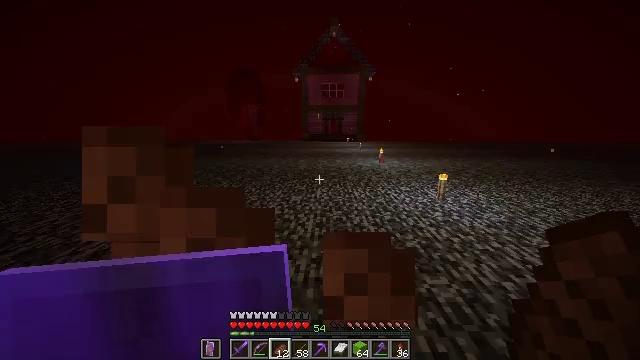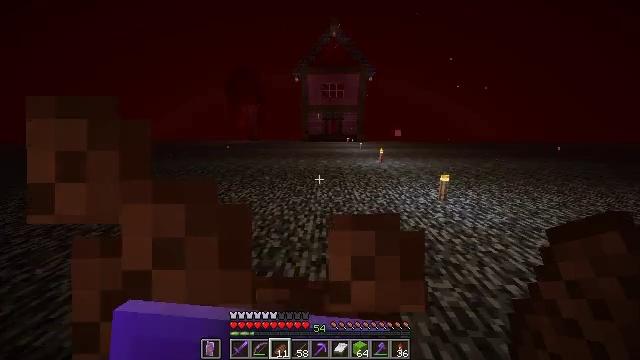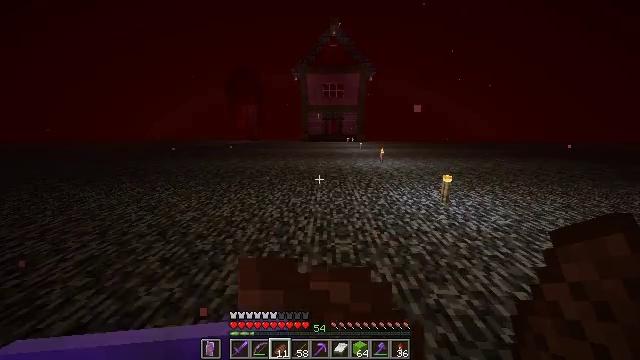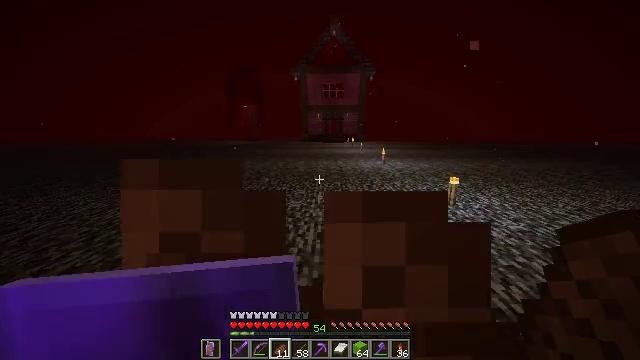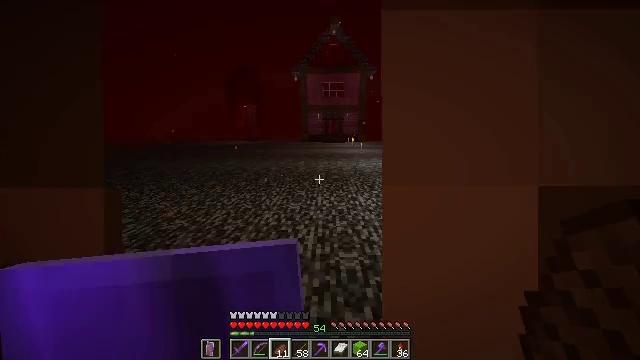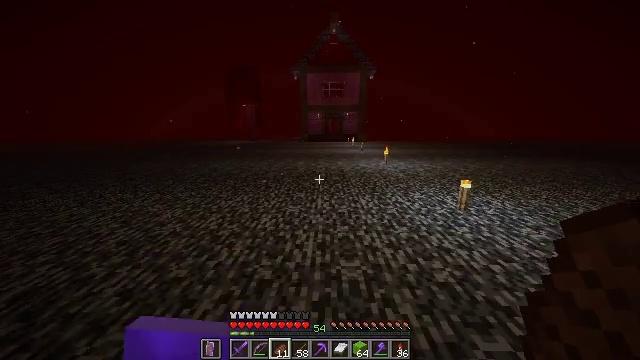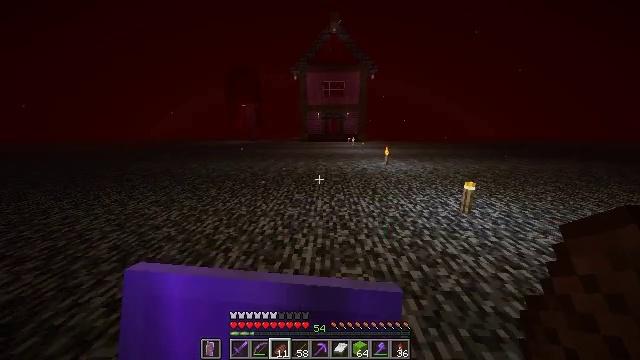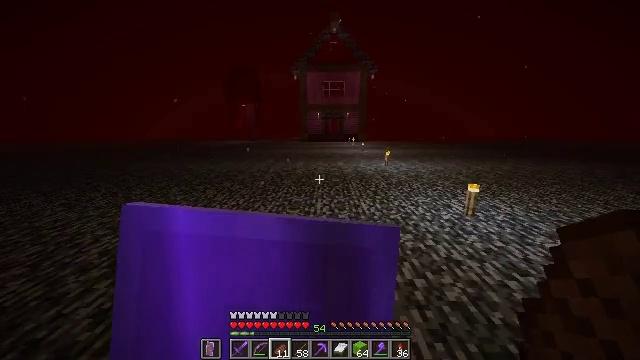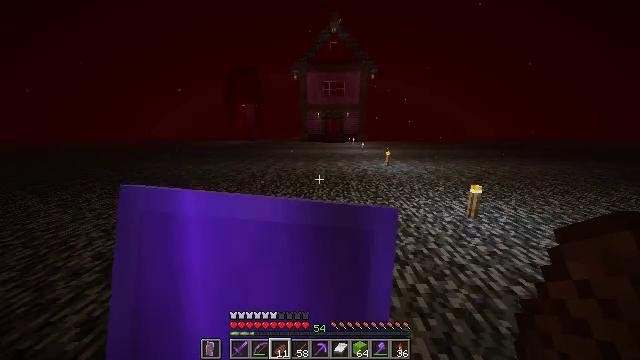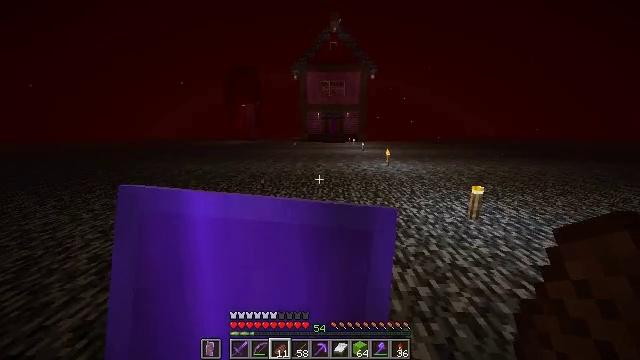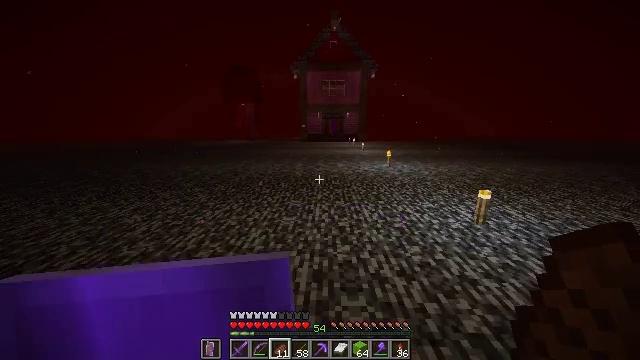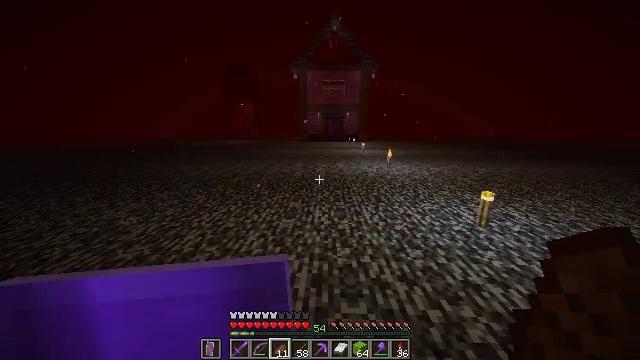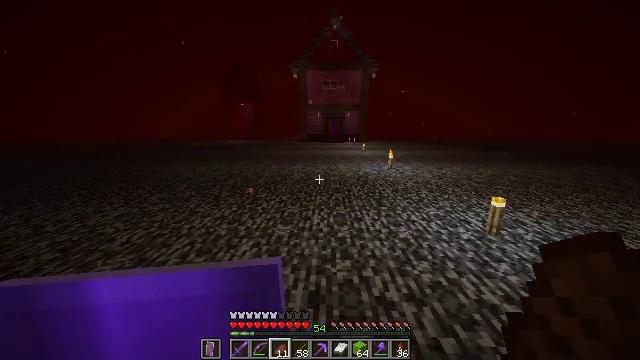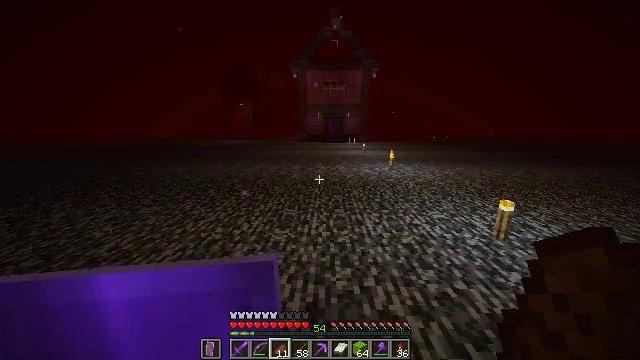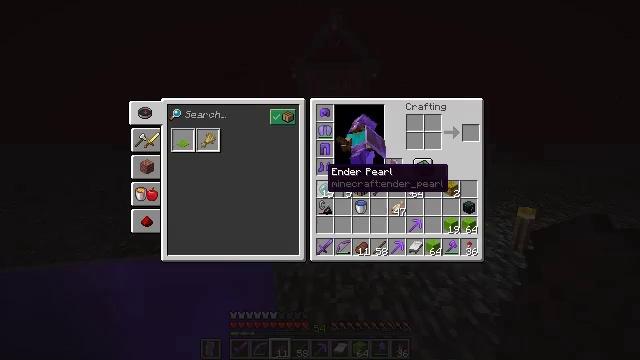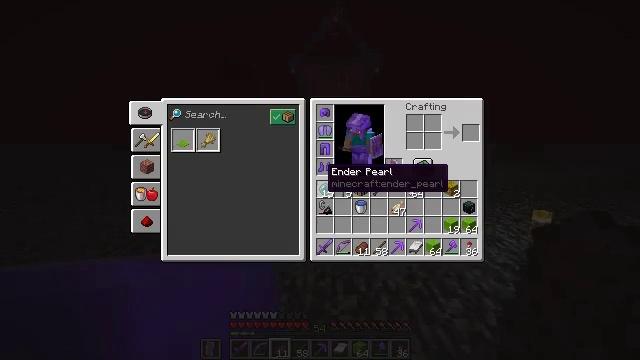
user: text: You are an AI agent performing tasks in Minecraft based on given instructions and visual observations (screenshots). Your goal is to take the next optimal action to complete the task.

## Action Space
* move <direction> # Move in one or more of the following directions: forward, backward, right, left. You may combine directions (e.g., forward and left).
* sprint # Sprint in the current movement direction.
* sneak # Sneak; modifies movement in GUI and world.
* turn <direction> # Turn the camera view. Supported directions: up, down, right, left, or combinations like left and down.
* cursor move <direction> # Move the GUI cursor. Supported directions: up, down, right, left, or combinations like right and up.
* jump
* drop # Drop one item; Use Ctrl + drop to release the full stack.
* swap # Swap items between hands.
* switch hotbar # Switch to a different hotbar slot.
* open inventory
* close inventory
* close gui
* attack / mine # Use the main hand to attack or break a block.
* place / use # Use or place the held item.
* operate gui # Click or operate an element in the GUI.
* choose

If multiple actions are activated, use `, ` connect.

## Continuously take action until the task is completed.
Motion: motion action
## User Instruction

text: Use a crafting table to obtain a lime carpet.
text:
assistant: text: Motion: move forward, sprint, use / place
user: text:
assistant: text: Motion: move forward, sprint, use / place
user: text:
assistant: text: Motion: move forward, sprint, use / place
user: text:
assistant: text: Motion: move forward, sprint, use / place
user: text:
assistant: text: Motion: move forward, sprint, use / place
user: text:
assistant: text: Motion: move forward, sprint, use / place
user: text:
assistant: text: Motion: move forward, sprint, use / place
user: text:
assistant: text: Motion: move forward, sprint, use / place
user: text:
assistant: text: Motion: move forward, sprint, use / place
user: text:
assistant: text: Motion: move forward, sprint
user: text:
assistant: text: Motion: move forward, sprint
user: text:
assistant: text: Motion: move forward, sprint
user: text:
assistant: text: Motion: move forward, sprint
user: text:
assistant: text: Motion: move forward, sprint, open inventory
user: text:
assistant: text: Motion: move forward, sprint, open inventory
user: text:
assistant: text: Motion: move forward, open inventory
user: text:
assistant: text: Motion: move forward
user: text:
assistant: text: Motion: move forward
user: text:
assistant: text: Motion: no_op
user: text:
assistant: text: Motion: turn right
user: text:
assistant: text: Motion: turn right
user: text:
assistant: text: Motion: turn right
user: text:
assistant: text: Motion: turn right
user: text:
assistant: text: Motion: no_op
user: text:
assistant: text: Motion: no_op
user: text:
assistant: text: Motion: no_op
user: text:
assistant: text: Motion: move forward, turn left
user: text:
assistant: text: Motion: move forward
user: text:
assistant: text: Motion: move forward
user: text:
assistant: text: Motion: move forward